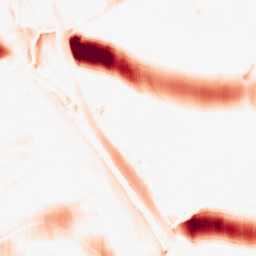
Category: morphological
Decomposition family: morphological_ellipse
Decomposition parameters: operation: opening
width: 50
height: 10
Upsampling method: bspline
Upsampling parameters: scale: 2
Upsampling scale: 2